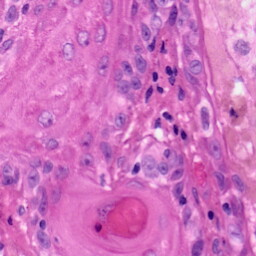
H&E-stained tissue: Skin